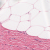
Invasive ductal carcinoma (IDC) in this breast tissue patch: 0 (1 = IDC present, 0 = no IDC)